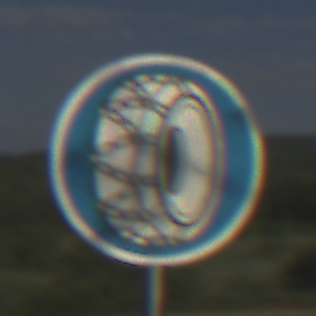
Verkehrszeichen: SchneekettenVorgeschrieben
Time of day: MorningAfternoon
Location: Outdoor (RoadRail)
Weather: PartlyCloudy
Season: NotSpecified
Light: Natural